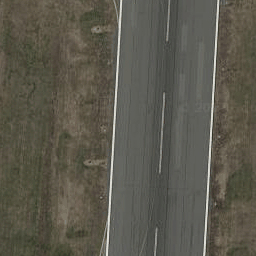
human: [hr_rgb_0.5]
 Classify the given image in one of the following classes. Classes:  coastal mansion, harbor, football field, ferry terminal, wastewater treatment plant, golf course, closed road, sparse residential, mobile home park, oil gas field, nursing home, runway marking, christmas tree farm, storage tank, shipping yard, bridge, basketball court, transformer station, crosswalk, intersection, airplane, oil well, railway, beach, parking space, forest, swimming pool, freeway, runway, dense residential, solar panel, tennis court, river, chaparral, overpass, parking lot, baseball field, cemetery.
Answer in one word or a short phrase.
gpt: runway